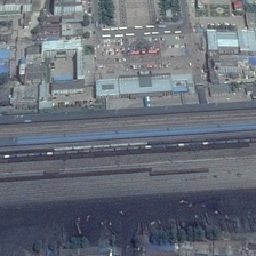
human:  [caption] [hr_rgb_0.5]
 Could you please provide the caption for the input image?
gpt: Many buildings with parking lots and squares are beside the railway station.

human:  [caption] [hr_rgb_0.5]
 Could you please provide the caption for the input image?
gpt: Many buildings with parking lots and squares are located next to a railway station.

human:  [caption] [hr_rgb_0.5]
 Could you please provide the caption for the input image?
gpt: Many buildings have parking lots and a square beside the railway station.

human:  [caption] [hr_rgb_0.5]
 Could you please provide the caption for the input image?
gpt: Many buildings with parking lots and squares are located beside the railway station.

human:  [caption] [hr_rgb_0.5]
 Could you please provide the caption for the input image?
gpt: Many buildings have parking lots and a square beside the railway station.